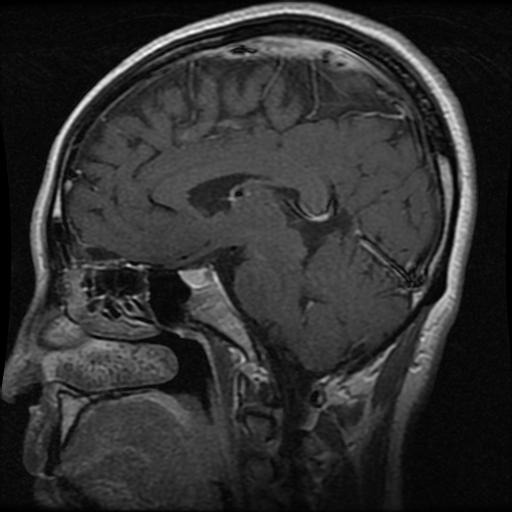
Label: pituitary